Question: I am currently 'using UISearchController' in my app.
I'd like to execute a process(NOT search process) using text entered in textField when leftView's search icon is tapped.
Therefore, I attempted to add tap gesture(or long press gesture) to the icon 'using UIGestureRecognizer and UILongPressGestureRecognizer', and it didn't make anything happen.
'Does the icon originally not trigger any actions when tapped? (It doesn't even call "searchBarSearchButtonClicked" function when tapped.)'
'Is there any way to use the icon like clickable button, and trigger a specific action when tapped?'
For your reference, my code and screen image are below.
If you have some additional information you need, please let me know.
Thank you in advance.
I attempted for bookmark button. However, it didn't work as expected because it was hidden underneath a clear icon when entering text.
It would be ideal if bookmark button keeps being shown even though text is entered.
## target icon image

'''
let searchController = UISearchController(searchResultsController: nil)
var keyword = ""
'''
I changed the color and image of search icon in the function below.
'''
private func setupSearchController() {
navigationItem.searchController = searchController
navigationItem.hidesSearchBarWhenScrolling = true
definesPresentationContext = true
searchController.delegate = self
searchController.obscuresBackgroundDuringPresentation = false
searchController.searchResultsUpdater = self
searchController.searchBar.delegate = self
searchController.searchBar.placeholder = "Search channels"
// search icon settings
searchController.searchBar.searchTextField.leftView?.tintColor = .link
searchController.searchBar.setImage(UIImage(systemName: "globe"), for: .search, state: .normal)
}
'''
I attempted for two ways, and , both of which didn't make anything happen.
'''
// UITapGestureRecognizer version
private func setupTranslateButton() {
let transButton = searchController.searchBar.searchTextField.leftView!
let tap = UITapGestureRecognizer(target: self, action: #selector(translateKeyword))
transButton.addGestureRecognizer(tap)
searchController.searchBar.searchTextField.addSubview(transButton)
}
// UILongPressGestureRecognizer version
private func setupTranslateButton() {
let transButton = searchController.searchBar.searchTextField.leftView!
let tap = UILongPressGestureRecognizer(target: self, action: #selector(translateKeyword))
tap.minimumPressDuration = 0
transButton.addGestureRecognizer(tap)
}
'''
I'd like the following function called when tap gesture is successfully triggered.
'''
@objc func translateKeyword(_ sender: UILongPressGestureRecognizer) {
print("Translate button is clicked...")
// keyword string should exist by the process executed in "updateSearchResults" function
if keyword.isEmpty {
print("Keyword is empty")
return
}
// The following process is here...
}
'''
All texts are put into keyword variable every time it's entered in textField.
'''
func updateSearchResults(for searchController: UISearchController) {
print("updateSearchResults")
guard let inputKeyword = searchController.searchBar.text, !inputKeyword.isEmpty else {
print("Keyword is not entered...")
return
}
keyword = inputKeyword
}
'''
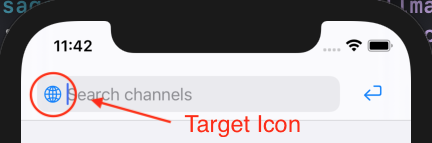
Answer: So to solve your challenge, I have found two thing I think you need to do as I have tested and it works here.
1.
'''
private func setupTranslateButton() {
let transButton = searchController.searchBar.searchTextField.leftView!
let tap = UITapGestureRecognizer(target: self, action: #selector(translateKeyword))
//Add this line of user interaction Enabled to be true;
transButton.isUserInteractionEnabled = true;
searchController.searchBar.setImage(UIImage(systemName: "globe"), for: .search, state: .normal)
transButton.addGestureRecognizer(tap)
searchController.searchBar.searchTextField.addSubview(transButton)
}
'''
1. Call it in the function below private func setupSearchController() {
navigationItem.searchController = searchController
navigationItem.hidesSearchBarWhenScrolling = true
definesPresentationContext = true
searchController.delegate = self
searchController.obscuresBackgroundDuringPresentation = false
searchController.searchResultsUpdater = self
searchController.searchBar.delegate = self
searchController.searchBar.placeholder = "Search channels"
// search icon settings
searchController.searchBar.searchTextField.leftView?.tintColor = .link
// calling it here
setupTranslateButton()
}
2. In viewDidLoad call this item below. setupSearchController()
Mind you this is with the assumption that you have implemented all the necessary protocols and delegates of the SearchbarController class. this fixes your challenge.